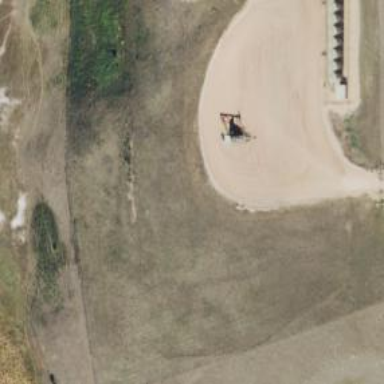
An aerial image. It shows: Petroleum well.